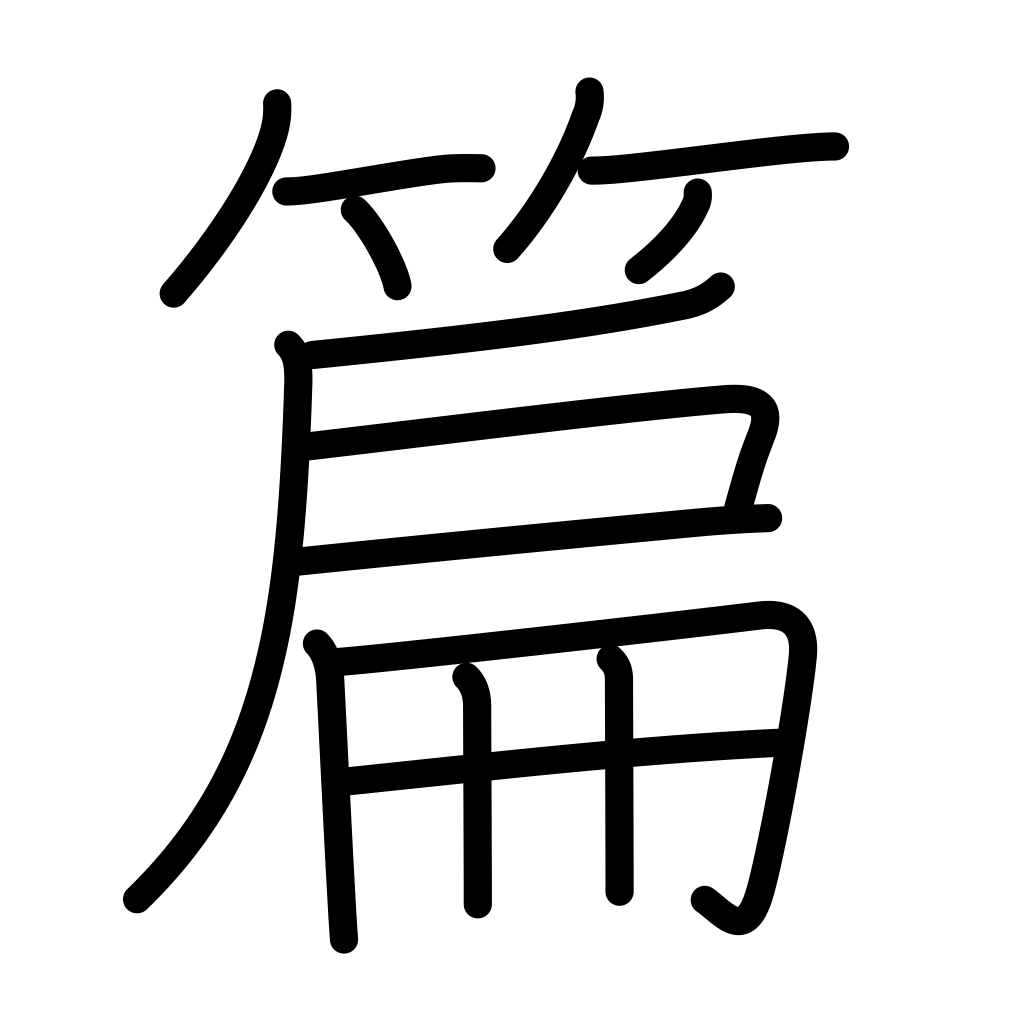
Meaning: volume, chapter, book, editing, compilation